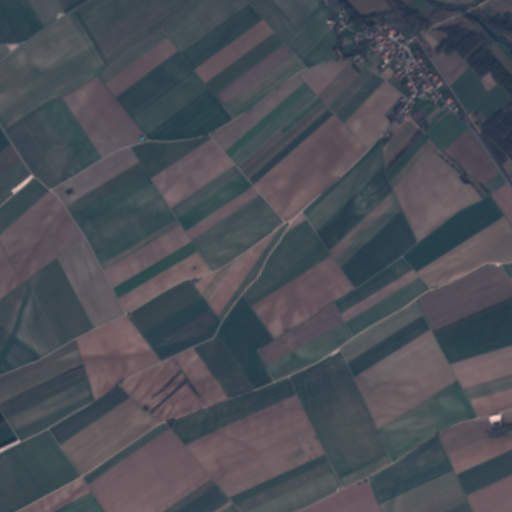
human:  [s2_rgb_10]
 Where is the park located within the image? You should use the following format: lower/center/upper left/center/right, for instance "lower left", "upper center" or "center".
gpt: The park is located in the upper right of the image.
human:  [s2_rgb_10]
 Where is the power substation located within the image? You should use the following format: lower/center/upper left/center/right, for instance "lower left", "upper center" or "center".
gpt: The power substation is located in the upper right of the image.
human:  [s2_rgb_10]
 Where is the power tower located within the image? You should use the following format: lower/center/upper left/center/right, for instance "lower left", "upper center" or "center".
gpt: The power tower is located in the upper right of the image.
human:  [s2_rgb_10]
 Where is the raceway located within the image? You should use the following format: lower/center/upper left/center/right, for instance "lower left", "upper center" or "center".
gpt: The raceway is located in the upper right of the image.
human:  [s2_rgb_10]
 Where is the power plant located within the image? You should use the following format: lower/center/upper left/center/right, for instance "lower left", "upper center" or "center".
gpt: There is no power plant in the image.